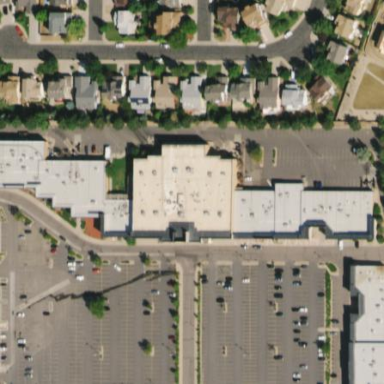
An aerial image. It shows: Cinema building.